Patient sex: F
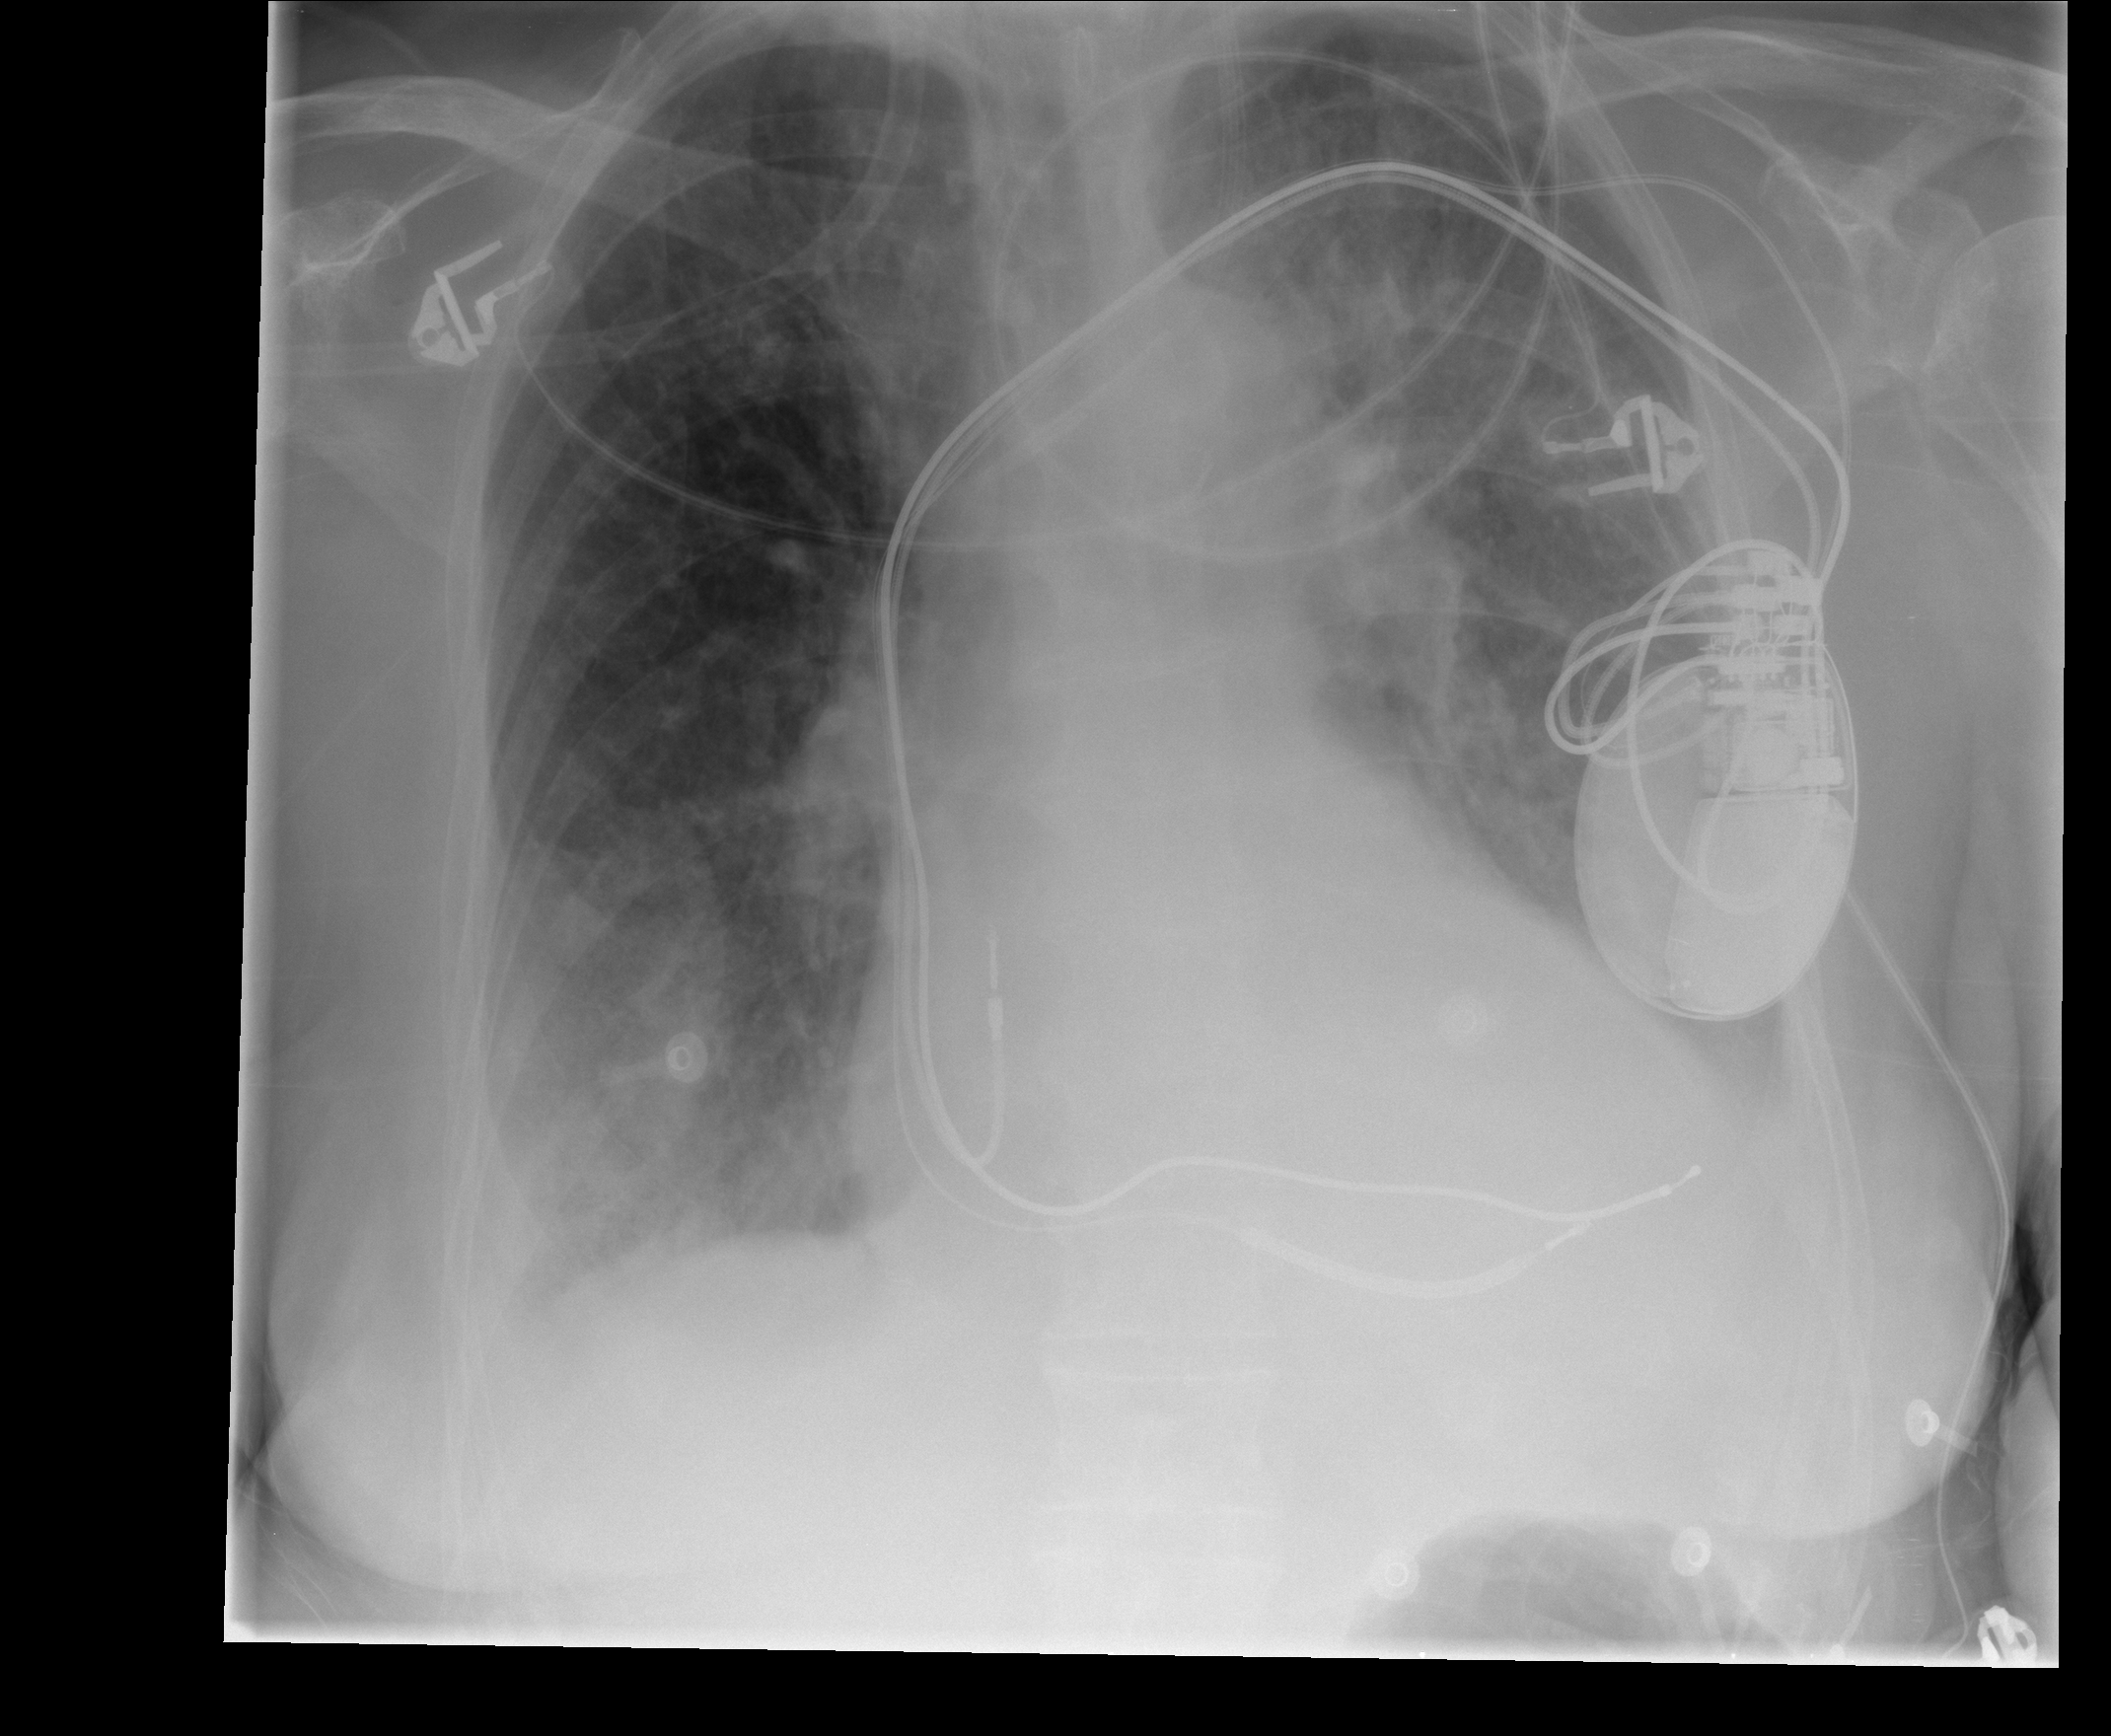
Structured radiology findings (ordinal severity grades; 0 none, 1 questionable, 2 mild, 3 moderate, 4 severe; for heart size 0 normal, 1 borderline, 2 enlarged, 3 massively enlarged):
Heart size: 0
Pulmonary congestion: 2
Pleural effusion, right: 2
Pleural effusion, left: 2
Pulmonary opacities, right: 2
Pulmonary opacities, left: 2
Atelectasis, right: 2
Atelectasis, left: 2